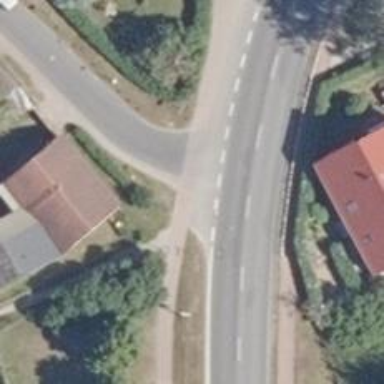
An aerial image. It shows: Smoothly paved residential road.